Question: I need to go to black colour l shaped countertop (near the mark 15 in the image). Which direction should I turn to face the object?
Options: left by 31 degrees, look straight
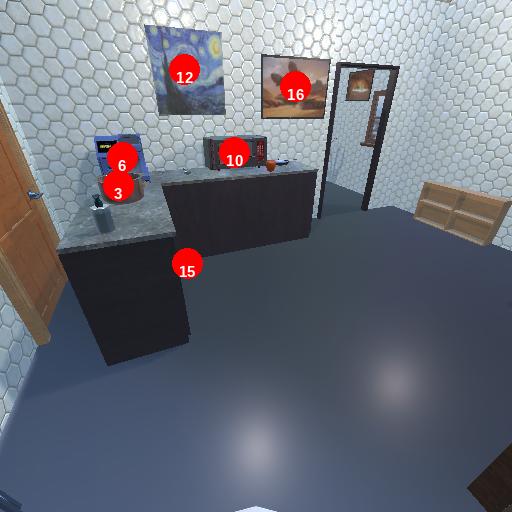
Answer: left by 31 degrees